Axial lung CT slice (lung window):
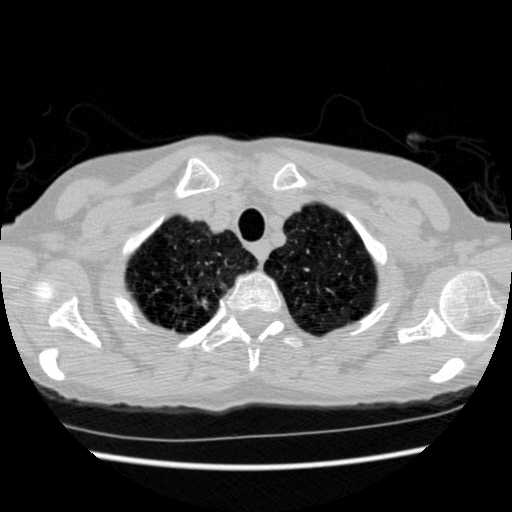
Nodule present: no